Question: After reading this article <URL>
I have decided to follow what it says and eliminate wrappers from my site design. Gave my body element a width, give html and css different background colours.etc
Things are working fine, I'm really impressed by it until I need to add a footer. At this moment, I'm kind of stuck. Since my footer tag has to be inside the body element, it's width only extend to the width of the body element (which is 600px). and the white box still surrounds my footer instead of ending before my footer as expected.
Is there a way I can get the footer to be like any footer you see on other sites (where the footer span the full width of the page in a different colour, without going back to wrapper divs?
Here's a screenshot:

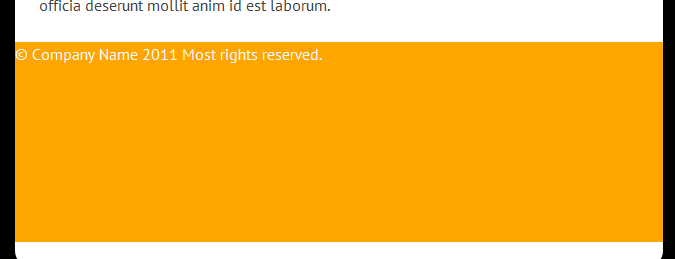
Answer: <URL>
'''
<!DOCTYPE html>
<style>
html {height: 100%; width: 680px; margin: 0 auto; padding: 0;
background: #c72;}
body { min-height: 100%; margin: 0; padding: 0 20px;
border: 1px solid black; border-width: 0 1px;
font: 13px/20px "Helvetica Neue", Arial, Helvetica, sans-serif;
color: #333;
background-color: #eee;}
#footer {
position: absolute;
width: 100%;
left: 0;
background: #ccc
}
</style>
<body>
Lorem ipsum dolor sit amet..
<div id="footer">footer</div>
</body>
'''
Be aware that it's not <URL>